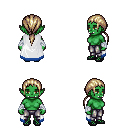
a pixel art fantasy rpg character, female body template, orc, green skin, white trimmed cape, metal pants, white blonde ponytail hairstyle, white cloth bandages, ghillies, four views (front, back, left, right), 2x2 character sprite sheet, small pixel art, hard edges, no anti-aliasing